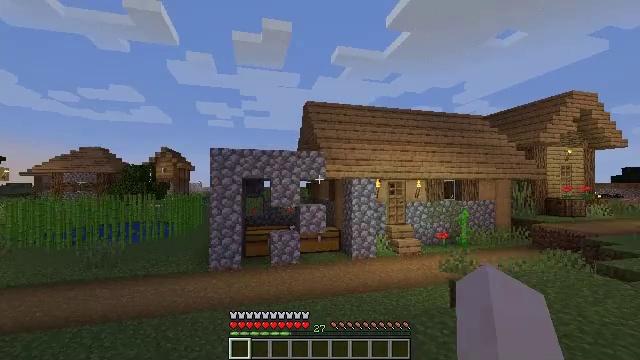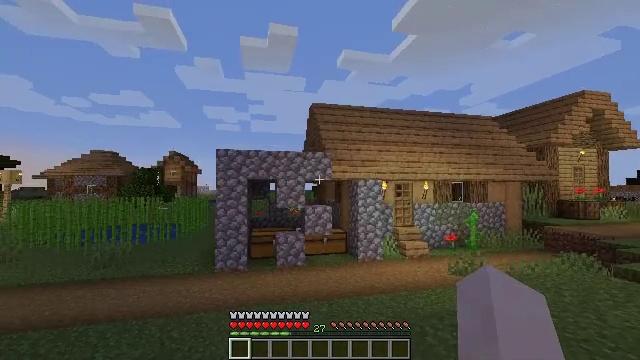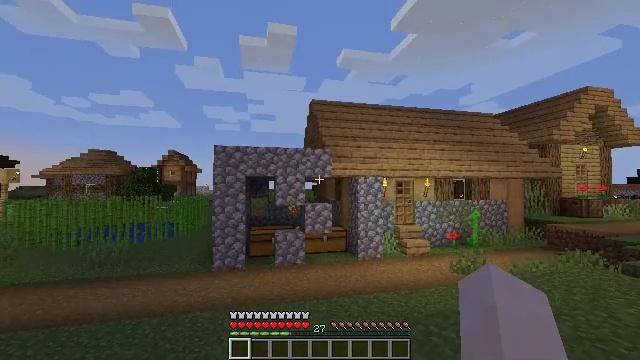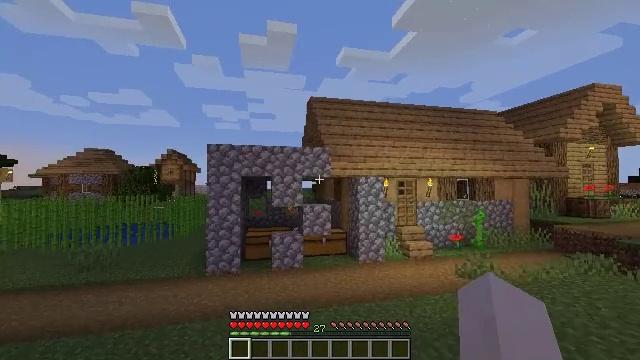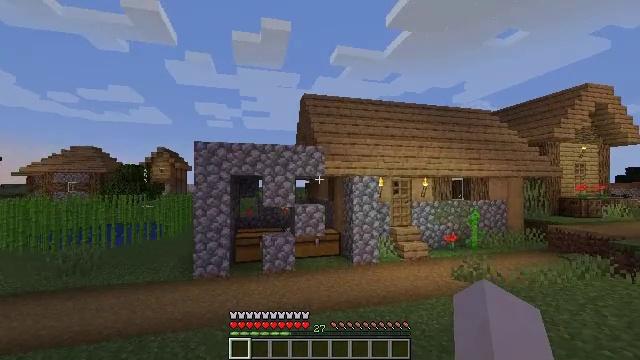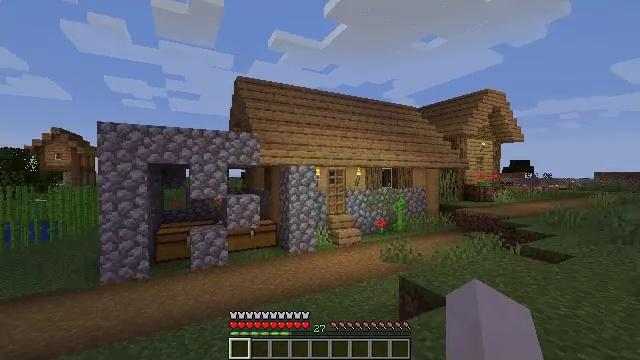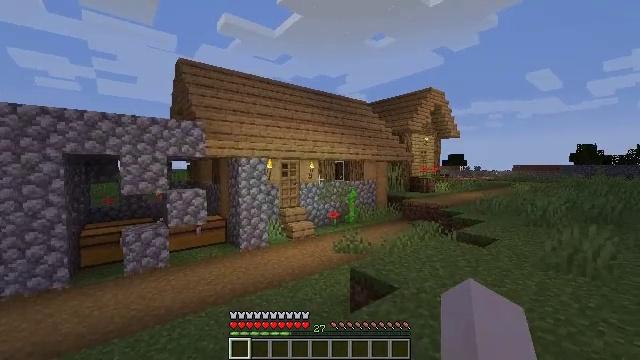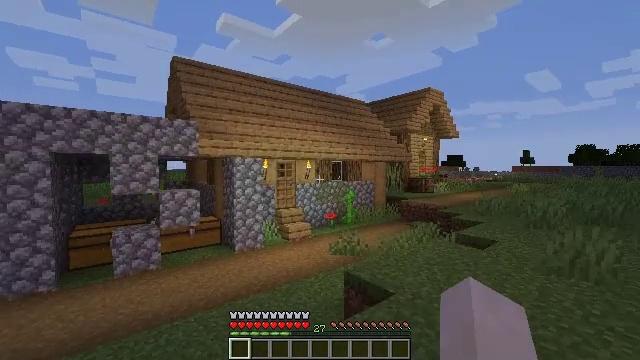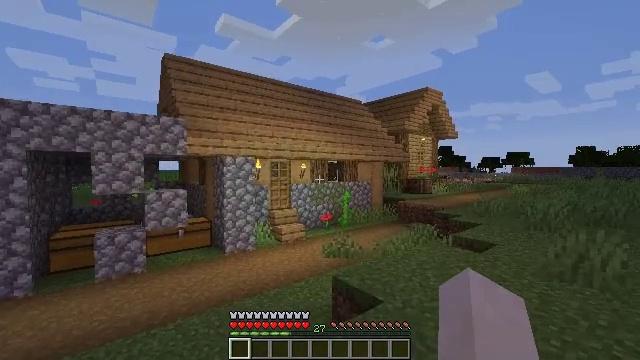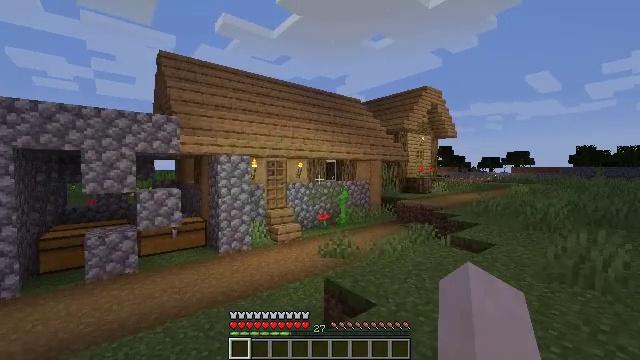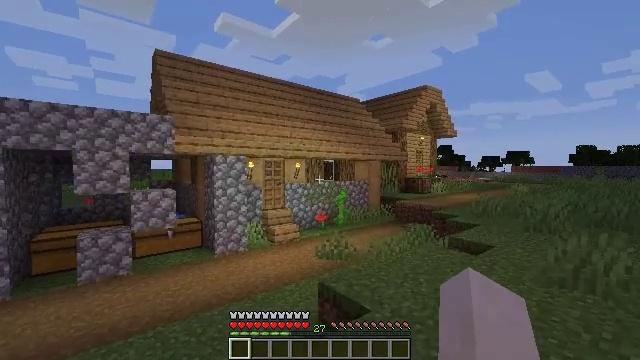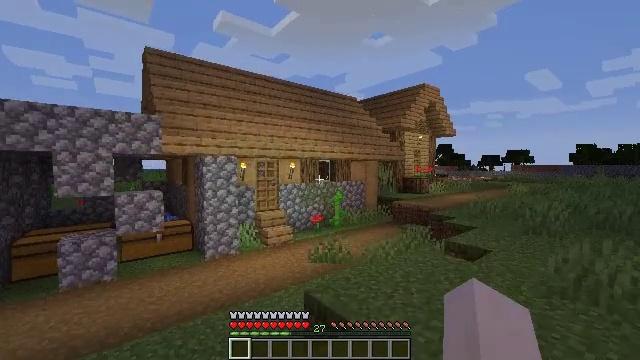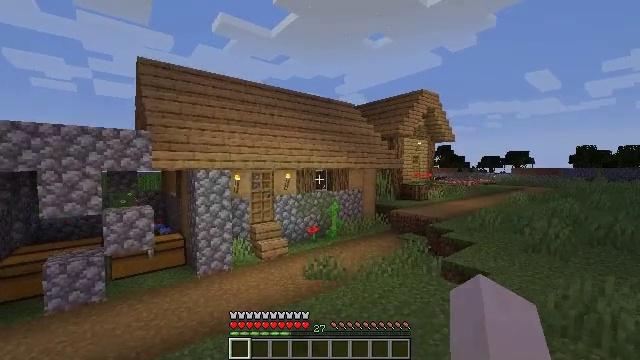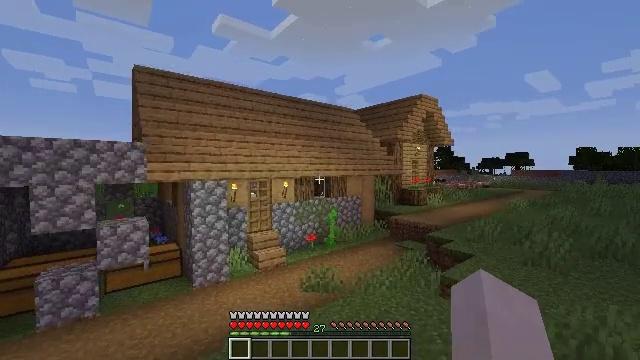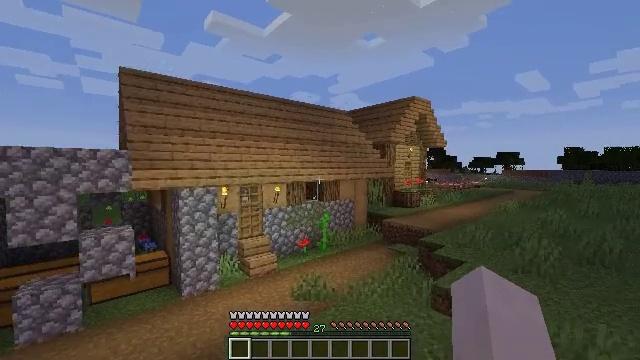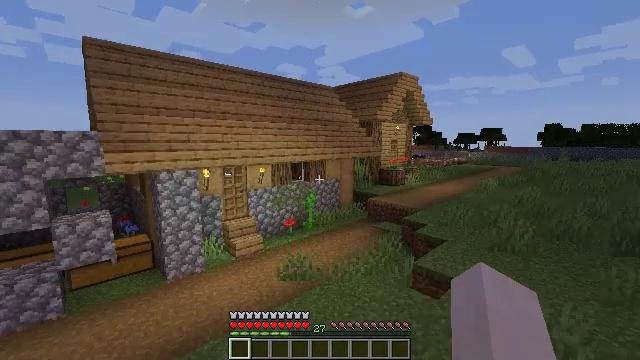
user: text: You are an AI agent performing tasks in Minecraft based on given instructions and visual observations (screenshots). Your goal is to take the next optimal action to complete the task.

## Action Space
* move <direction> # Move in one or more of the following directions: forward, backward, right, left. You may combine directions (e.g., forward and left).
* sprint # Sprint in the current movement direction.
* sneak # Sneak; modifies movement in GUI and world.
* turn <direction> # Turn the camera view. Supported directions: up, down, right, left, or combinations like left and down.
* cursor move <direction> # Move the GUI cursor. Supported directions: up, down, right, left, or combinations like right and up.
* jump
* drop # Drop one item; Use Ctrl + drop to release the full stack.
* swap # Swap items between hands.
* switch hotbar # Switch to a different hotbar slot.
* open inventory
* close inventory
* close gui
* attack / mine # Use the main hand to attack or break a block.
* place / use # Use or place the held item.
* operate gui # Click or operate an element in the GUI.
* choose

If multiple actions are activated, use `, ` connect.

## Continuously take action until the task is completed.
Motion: motion action
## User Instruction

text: Retrieve the white bed for later use.
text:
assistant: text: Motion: move forward, turn left
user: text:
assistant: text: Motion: move forward
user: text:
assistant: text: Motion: move forward
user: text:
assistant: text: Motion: move forward, turn right
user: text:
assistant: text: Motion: move forward and move right, turn right and down
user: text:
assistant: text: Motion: move forward and move right, turn right and down
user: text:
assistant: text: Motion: move forward and move right
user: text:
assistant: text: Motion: move forward and move right
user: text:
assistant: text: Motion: move forward and move right
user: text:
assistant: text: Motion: move forward and move right
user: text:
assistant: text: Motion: move forward and move right
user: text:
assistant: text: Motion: move forward and move right, jump
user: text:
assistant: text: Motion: move forward, jump
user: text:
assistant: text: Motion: move forward, turn right, jump
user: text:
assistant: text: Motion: move forward, turn right and down, jump
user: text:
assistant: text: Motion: move forward, turn down, jump
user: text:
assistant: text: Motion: move forward, turn down
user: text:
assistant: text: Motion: move forward
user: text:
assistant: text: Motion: move forward
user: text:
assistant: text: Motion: move forward
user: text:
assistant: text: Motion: move forward
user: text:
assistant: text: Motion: move forward
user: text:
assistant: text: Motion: move forward
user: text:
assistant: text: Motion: move forward
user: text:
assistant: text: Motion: move forward, turn left and up
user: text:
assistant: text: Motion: move forward, turn left and up
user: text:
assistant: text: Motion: move forward, turn left
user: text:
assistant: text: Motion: move forward
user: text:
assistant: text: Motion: move forward, jump
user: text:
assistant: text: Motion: move forward, jump